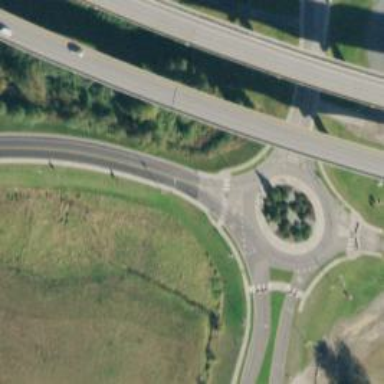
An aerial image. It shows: Unclassified road featuring roundabout.